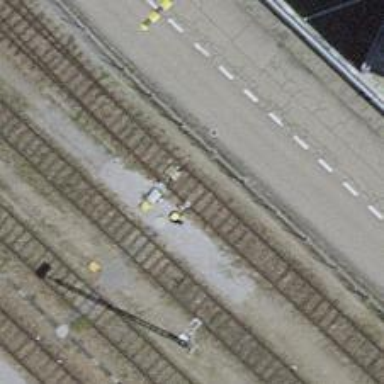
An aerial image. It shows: Railway switch.